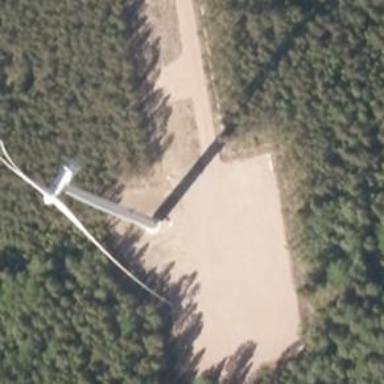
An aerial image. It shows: Wind power generator employing wind turbines.